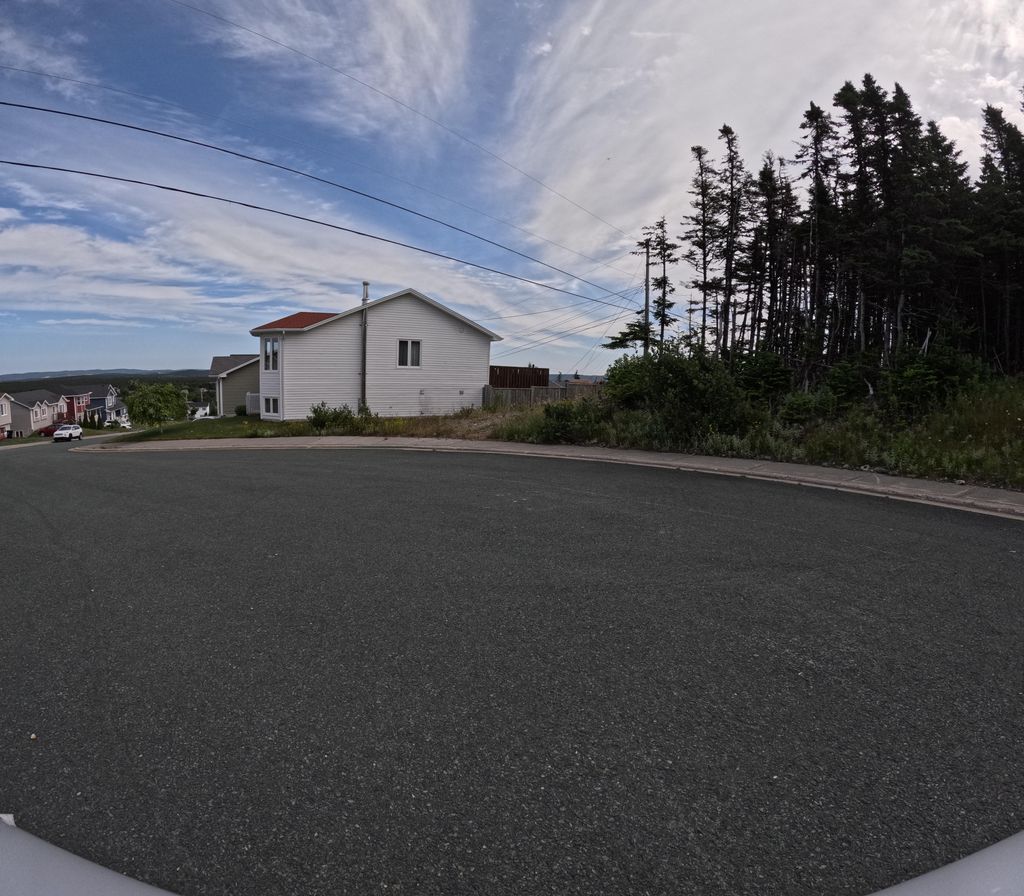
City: st_johns